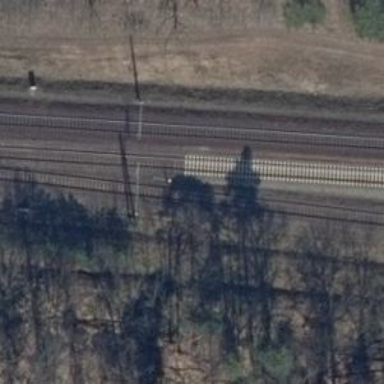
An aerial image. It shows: Railway signal.